Question: ttI have such navigation:
'''
<ul>
<li><a href='#'>Menu title 1</a>
<ul>
<li><a href='#'>Submenu title 1</a></li>
<li><a href='#'>Submenu title 2</a></li>
<li><a href='#'>Submenu title 3</a></li>
</ul>
</li>
<li><a href='#'>Menu title 2</a>
<ul>
<li><a href='#'>Submenu title 1</a></li>
<li><a href='#'>Submenu title 2</a></li>
<li><a href='#'>Submenu title 3</a></li>
</ul>
</li>
...
'''
then with jquery I set z-index for hovered menu item higer as for submenu and fade in submenu element. So hovered menu item element is visible over submenu and all other menu items are under submenu.
Now i need to set mouse event for submenu - mouseleave => hide submenu.
The problem: as menu item is now over submenu - if mouse stays over submenu but hovers menu item 1, jquery understands it as mouseleave for submenu
It is very common problem for me, I always use some kind of "cheats" but i think there must be an easy solution.
I don't provide full source code, but I don't ask you for working code, I just need some idea. Hope for help, thx.

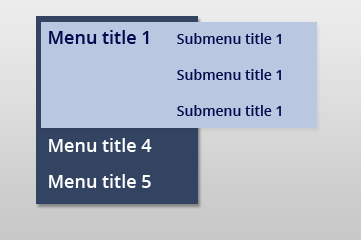
Answer: Here's one way you can set this up using pure CSS:
<URL>
The trick is to apply ':hover' styles to the submenus that display them only when a list item is hovered over. Since the submenu is also part of the parent list item, it stays displayed as long as the mouse is over the submenu. And you can still add additional jQuery/JavaScript interactivity to the links and/or list items, if needed.